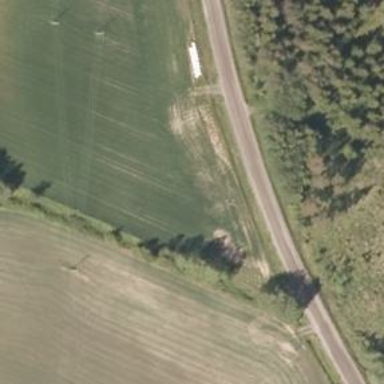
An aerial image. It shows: Tertiary road.